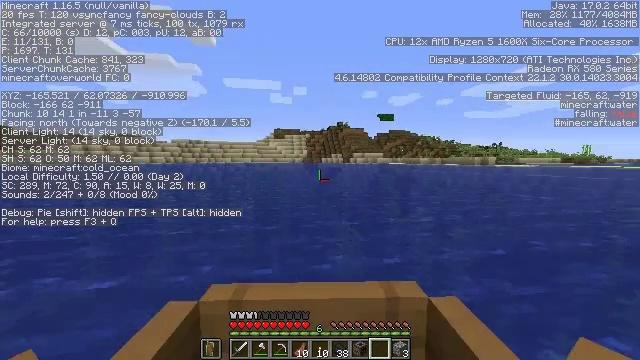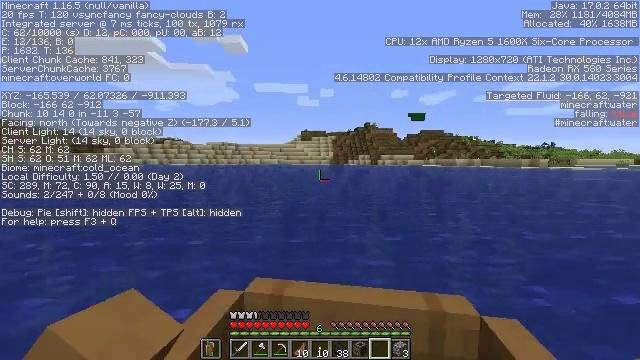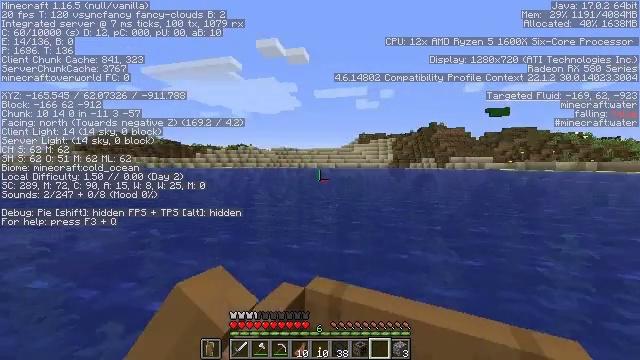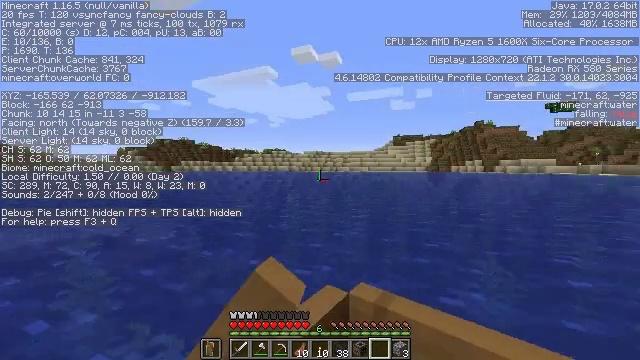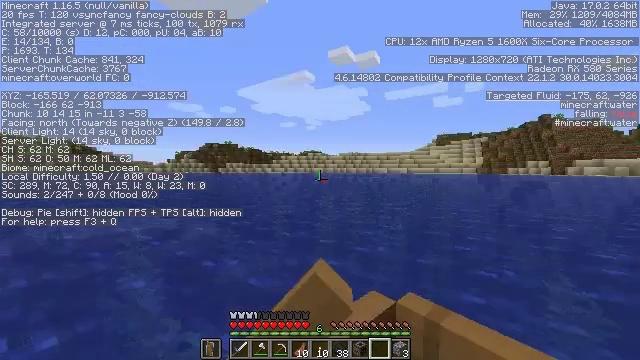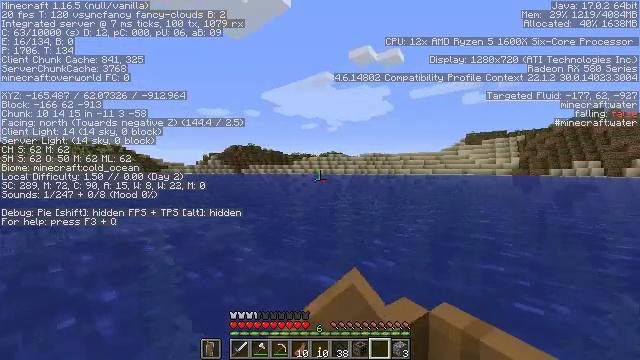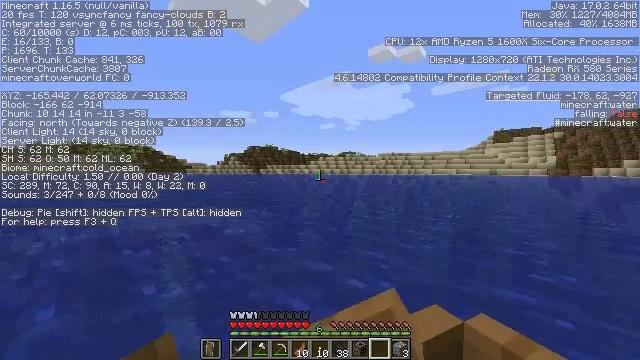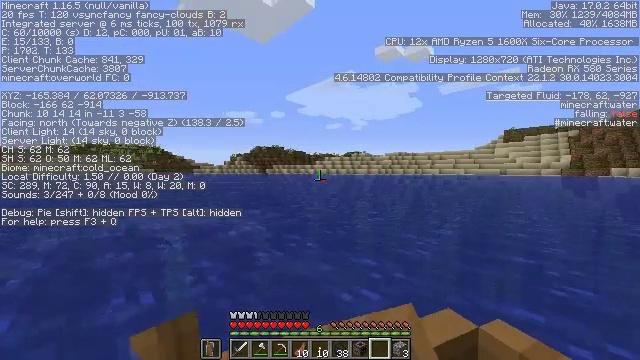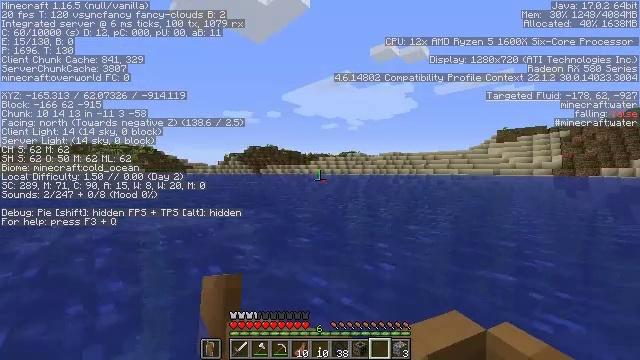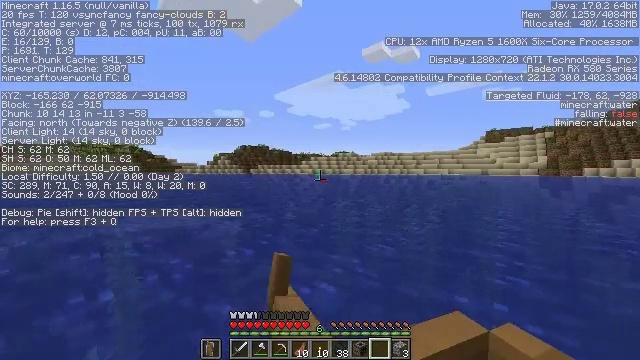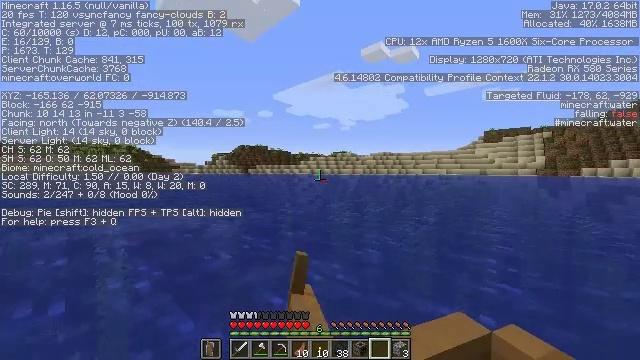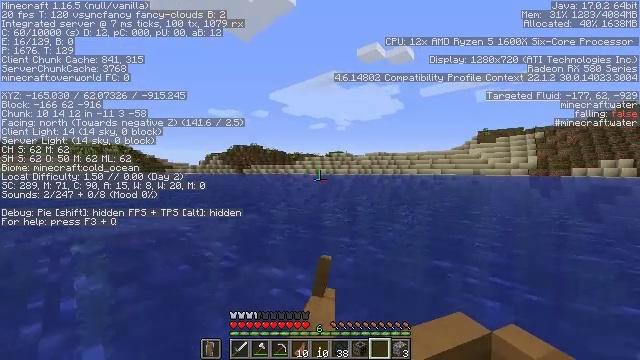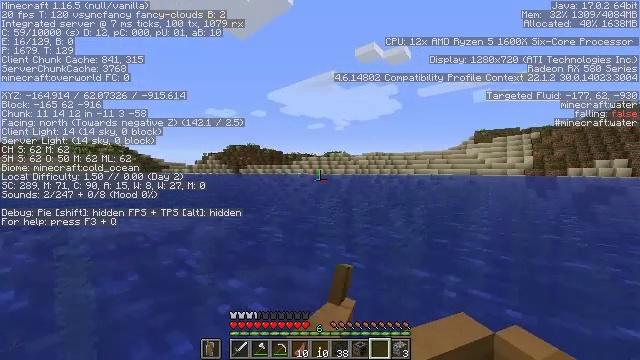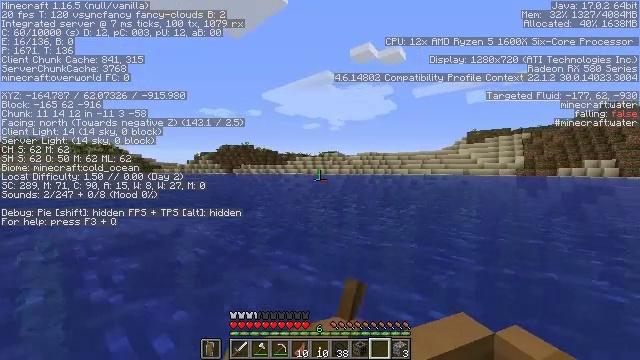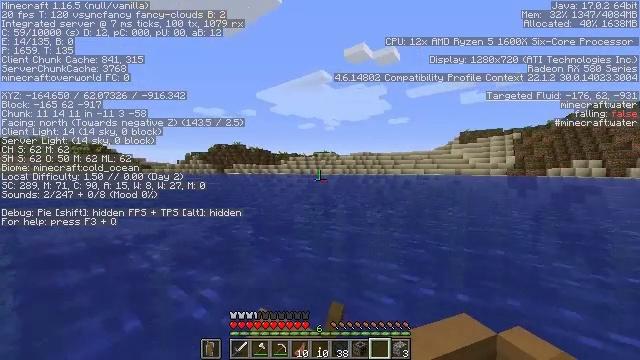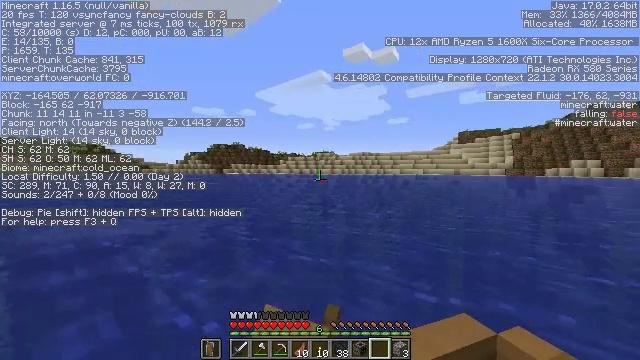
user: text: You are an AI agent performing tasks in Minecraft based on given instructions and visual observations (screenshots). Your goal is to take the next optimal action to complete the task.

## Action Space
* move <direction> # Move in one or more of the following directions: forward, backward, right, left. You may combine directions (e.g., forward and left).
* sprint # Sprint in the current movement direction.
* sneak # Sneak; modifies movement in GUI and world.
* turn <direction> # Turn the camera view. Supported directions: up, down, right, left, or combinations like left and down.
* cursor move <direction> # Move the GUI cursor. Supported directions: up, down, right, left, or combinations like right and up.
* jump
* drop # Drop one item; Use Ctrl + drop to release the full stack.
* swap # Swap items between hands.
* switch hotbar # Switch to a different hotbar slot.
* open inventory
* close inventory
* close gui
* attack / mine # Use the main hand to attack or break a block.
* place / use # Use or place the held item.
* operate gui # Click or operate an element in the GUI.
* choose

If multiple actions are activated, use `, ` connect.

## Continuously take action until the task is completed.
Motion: motion action
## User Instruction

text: Harvest sugar cane from the plant.
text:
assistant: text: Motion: move forward, turn left
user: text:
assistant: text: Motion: move forward, turn left
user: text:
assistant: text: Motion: move forward, turn left
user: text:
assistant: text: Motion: move forward, turn left
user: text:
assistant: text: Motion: move forward, turn left
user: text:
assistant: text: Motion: move forward, turn left
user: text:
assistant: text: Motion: move forward, turn left
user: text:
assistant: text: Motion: move forward, turn left
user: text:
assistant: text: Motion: move forward
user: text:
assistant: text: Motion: move forward
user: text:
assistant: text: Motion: move forward
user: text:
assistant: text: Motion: move forward
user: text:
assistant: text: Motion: move forward
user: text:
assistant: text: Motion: move forward
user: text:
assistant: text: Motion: move forward
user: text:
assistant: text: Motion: move forward
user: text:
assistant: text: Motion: move forward
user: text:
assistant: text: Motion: move forward
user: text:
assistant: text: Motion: move forward, turn right
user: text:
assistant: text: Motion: move forward, turn right
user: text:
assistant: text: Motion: move forward, turn right and down
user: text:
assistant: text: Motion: move forward
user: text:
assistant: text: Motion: move forward
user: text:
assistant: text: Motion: move forward
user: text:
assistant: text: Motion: move forward
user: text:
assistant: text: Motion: move forward
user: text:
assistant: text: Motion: move forward
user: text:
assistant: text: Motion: move forward, turn right and down
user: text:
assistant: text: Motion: move forward
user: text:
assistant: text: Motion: move forward